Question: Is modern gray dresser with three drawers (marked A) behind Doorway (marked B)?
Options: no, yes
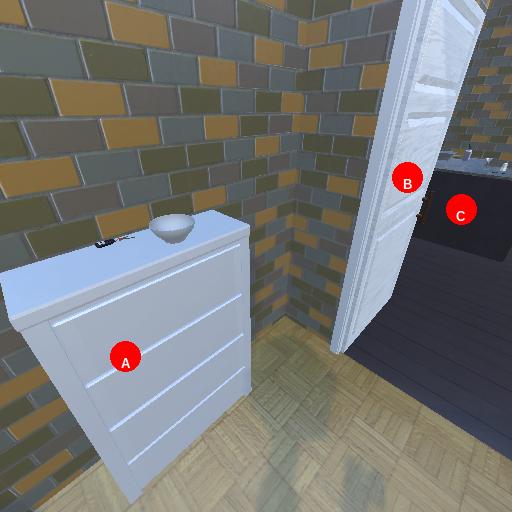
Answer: no